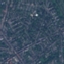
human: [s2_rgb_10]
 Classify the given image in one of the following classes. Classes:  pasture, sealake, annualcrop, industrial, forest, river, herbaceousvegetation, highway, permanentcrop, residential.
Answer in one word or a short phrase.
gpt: Residential